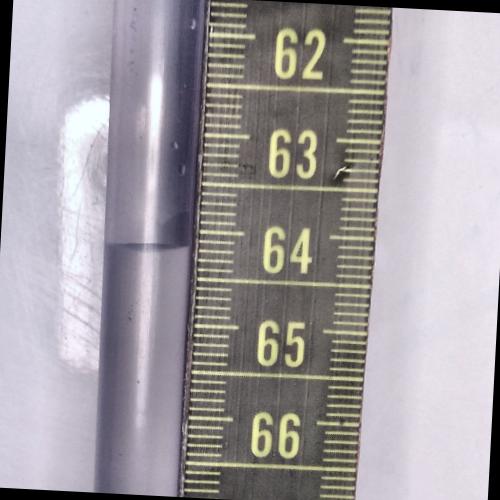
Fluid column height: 64.2 cm